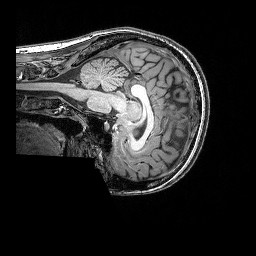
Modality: T1w
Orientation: sagittal
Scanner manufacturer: siemens
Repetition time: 2.25 s
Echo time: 0.00418 s